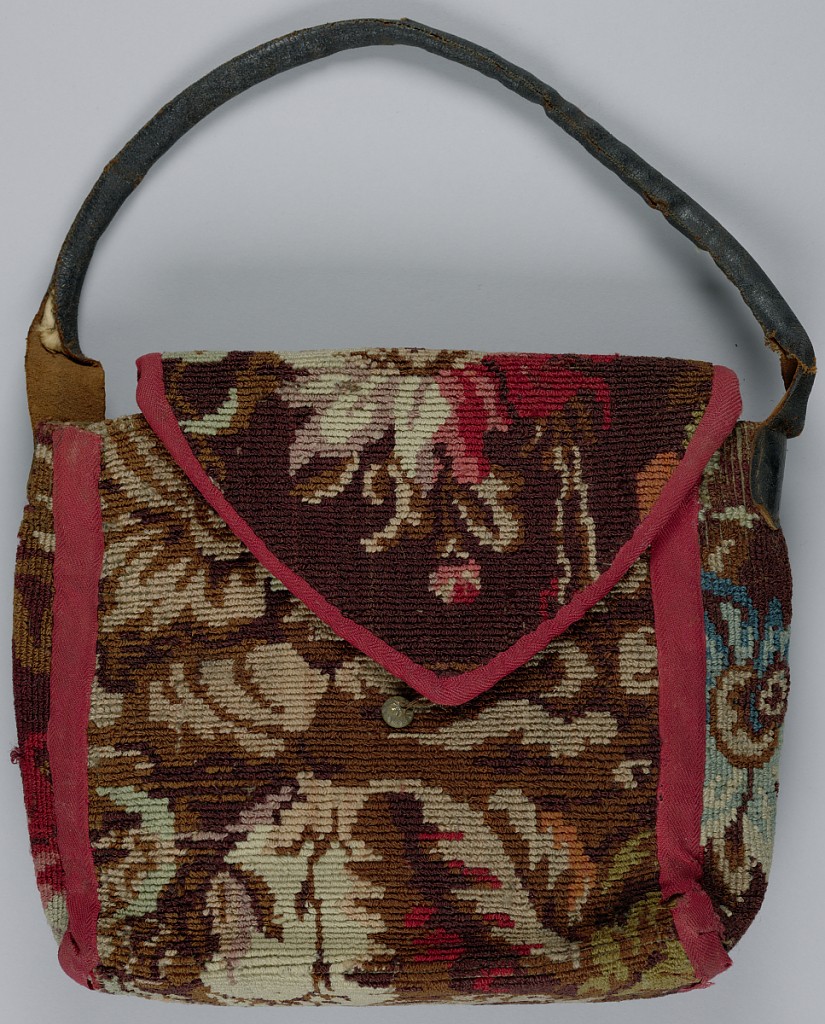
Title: Carpet bag
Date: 1860–69
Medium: wool pile on linen foundation, leather Technique: woven with supplementary warp looped pile
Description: Wide envelope bag with turnover flap; loop handles of leather. Floral pattern in taupe, pinks and reds on a brown ground.